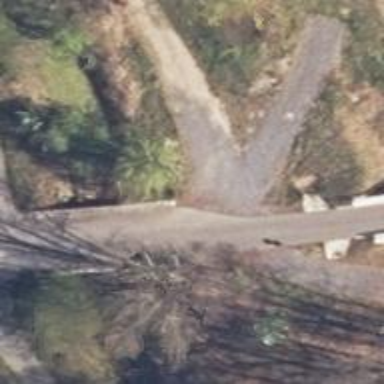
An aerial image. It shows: Unclassified road on bridge.